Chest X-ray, AP view. Patient: 60 years old, sex M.
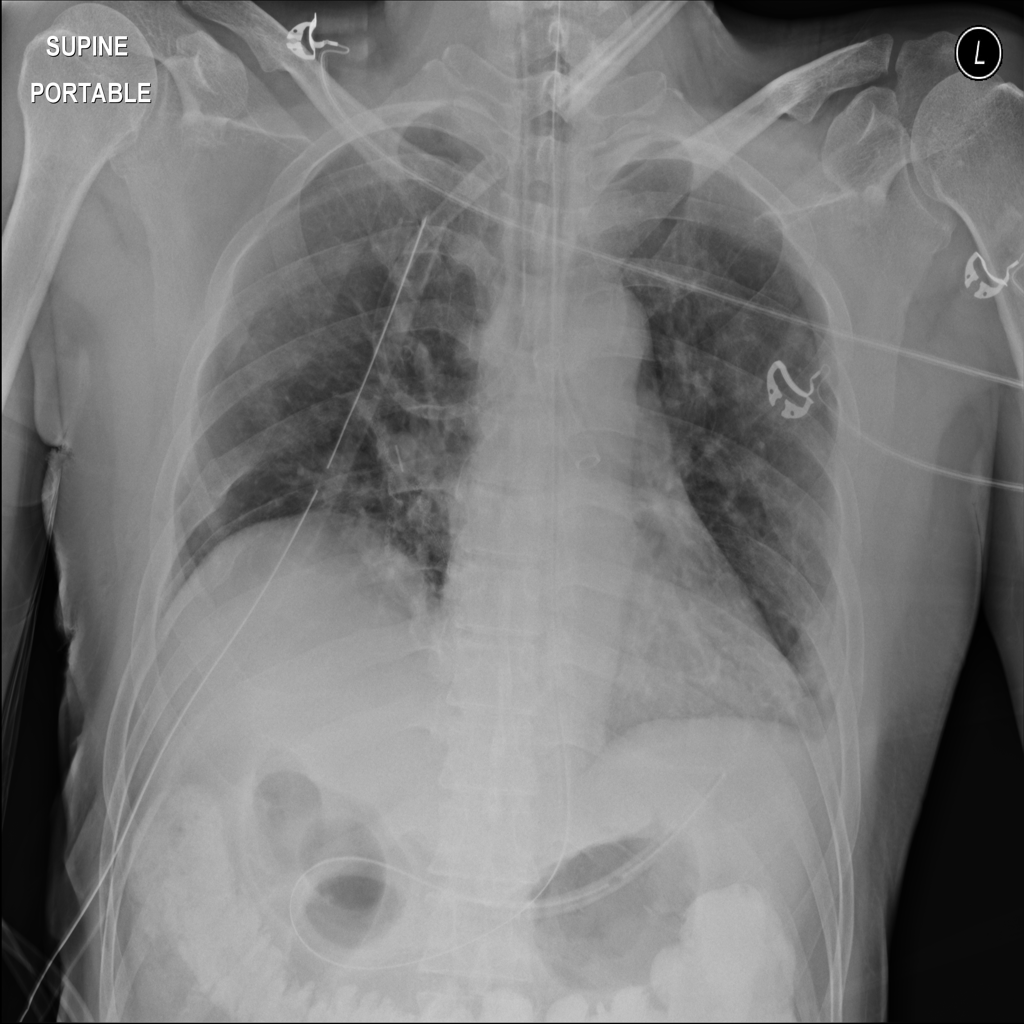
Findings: No Finding